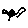
Label: bird